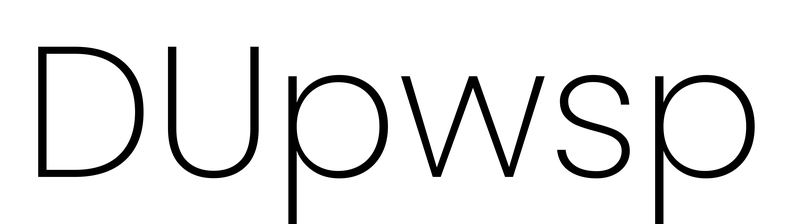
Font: Poppins-ExtraLight